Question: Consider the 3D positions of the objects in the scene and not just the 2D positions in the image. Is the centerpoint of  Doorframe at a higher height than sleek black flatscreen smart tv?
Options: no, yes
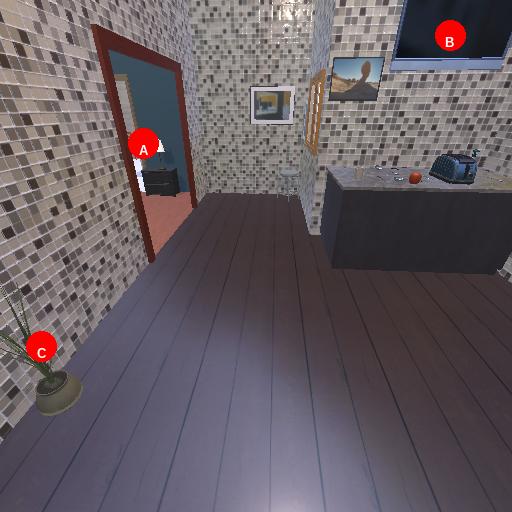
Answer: no